Question: I have to find an maximum in an Octave with a 3x3x3 neighborhood. That means I have four layers on top of each other and between this layers i have to find a maxima. For illustration here an image. That is not what Iam doing but it represent what is my issue.
<URL>
Now for the maximum surpression I found thi paper: <URL>. Here is an fast way explained to find a maxima in an Image. This is only the 2D case but it shouldn't be a problem to shift this in 3D space. My problem now is really the pseudo code understanding. I have the pseudo-code:

The problem is the red marked part. There I have for loop but I have no idea how to apply the "-[i, i+n] x [j, j+n]" to the loop. That is the moment solution:
'''
//find local maxima after paper implementation not finished yet
private Vector<Integer> FindLocalMaximum(Image image)
{
Vector<Integer> list = new Vector<Integer>();
int n = 1;
int step = 2*n + 1;
for(int i = n; i < image.GetWidth()-n; i =step)
for(int j = n; j < image.GetHeight()-n; j =step)
{
int mi = i;
int mj = j;
for(int i2 = i; i2 < i + n; i2++ )
for(int j2 = j; j2 < j + n; j2++ )
if(image.GetPixel(i2, j2) > image.GetPixel(mi, mj))
{
mi = i2;
mj = j2;
}
boolean found = true;
failed:
for(int i2 = mi - n; i2 < mi + n; i2++ )
for(int j2 = mj - n; j2 < mj + n; j2++ )
if(image.GetPixel(i2, j2) > image.GetPixel(mi, mj))
{
found = false;
break failed;
}
if(found)
{
int pos = mj * image.GetWidth() + mi;
list.add(pos);
}
}
return list;
}
'''
So how surprise it doesn't work. Has somebody an idea what I have to do at the red marked part.
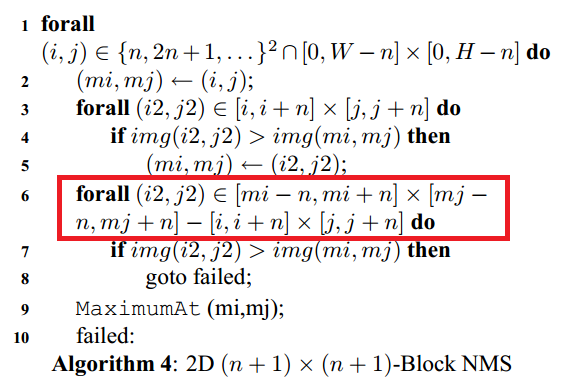
Answer: I'll give you an example in pseudocode:
'''
listA = [1, 2, 3]
listB = [a, b, c]
listA x listB = [(1, a), (1, b), (1, c), ...]
# excluded
listAe = [1, 3]
listBe = [a, b]
listAe x listBe = [(1, a), (1, b), ...]
# result
listA x listB - listAe x listBe = [(1, c), (2, a), (2, b), (2, c), (3, c)]
'''
Now you should only iterate over result pairs.